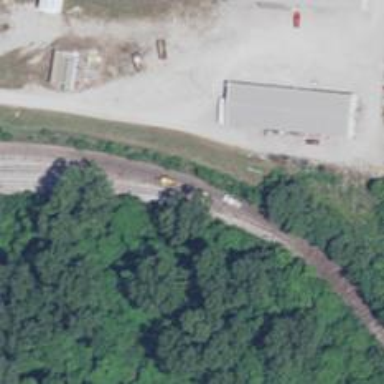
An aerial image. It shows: Railway siding for service.